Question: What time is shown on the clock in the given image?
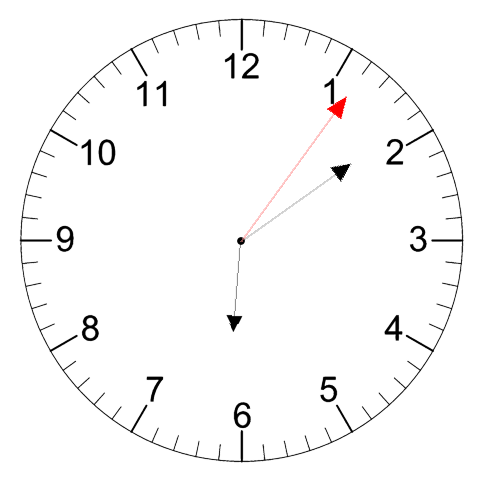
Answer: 06:09:06